Aerial crown-view tile of a tropical tree (Barro Colorado Island, Panama), acquired 20240813:
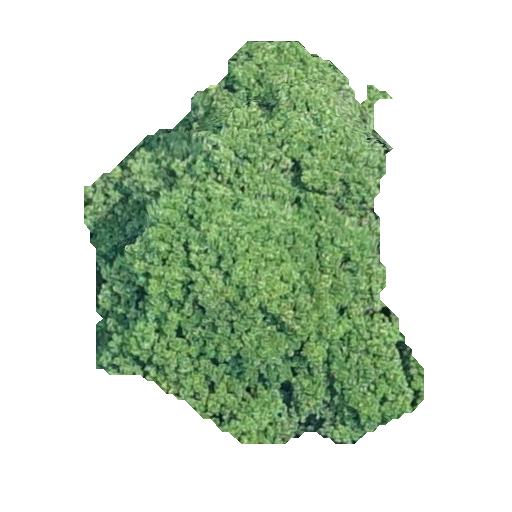
Species: Prioria copaifera
GBIF accepted scientific name: Prioria copaifera
Crown area: 144.492 m²